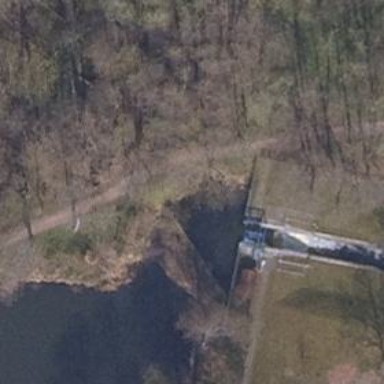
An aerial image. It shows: Weir in waterway.